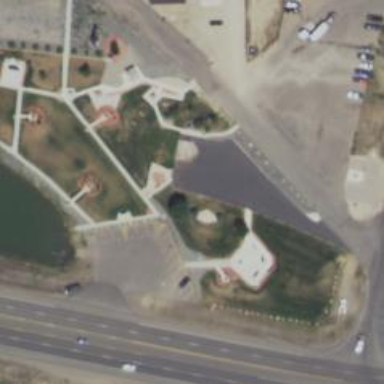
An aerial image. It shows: Memorial site with historic significance.